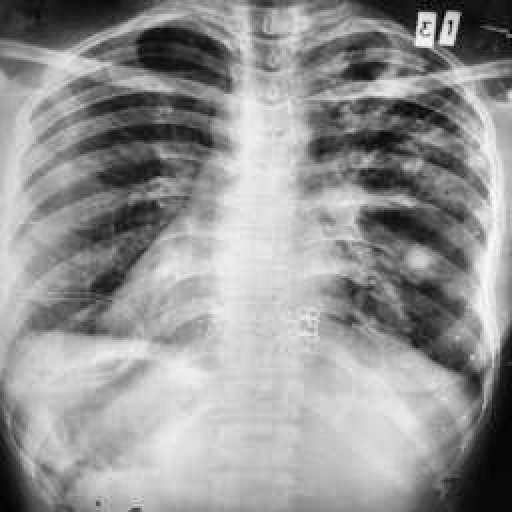
Finding: TUBERCULOSIS